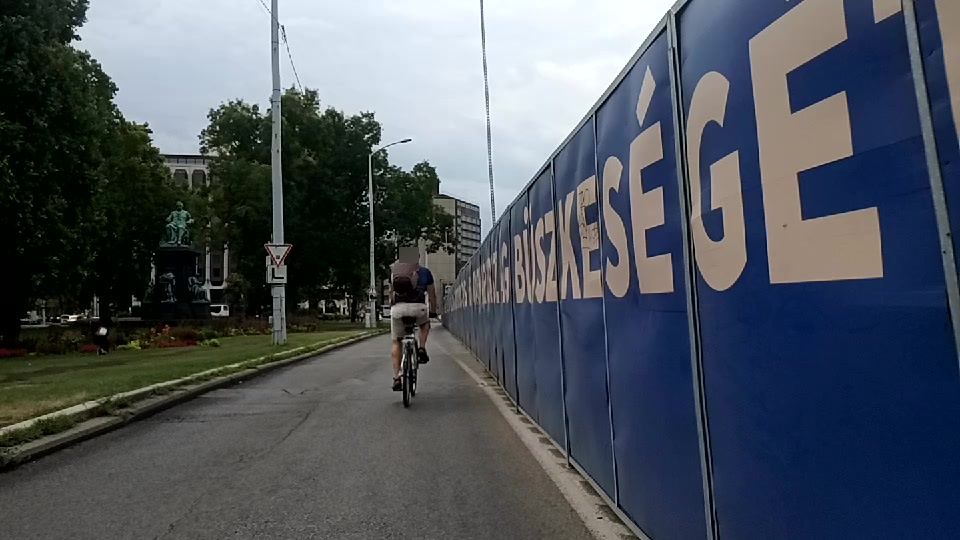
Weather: clear
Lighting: day
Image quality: good
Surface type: cycling surface
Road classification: tertiary_link
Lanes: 1
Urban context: urban centre
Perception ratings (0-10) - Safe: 8.46, Lively: 1.07, Beautiful: 8.14, Boring: 4.07, Depressing: 6.86, Wealthy: 5.42